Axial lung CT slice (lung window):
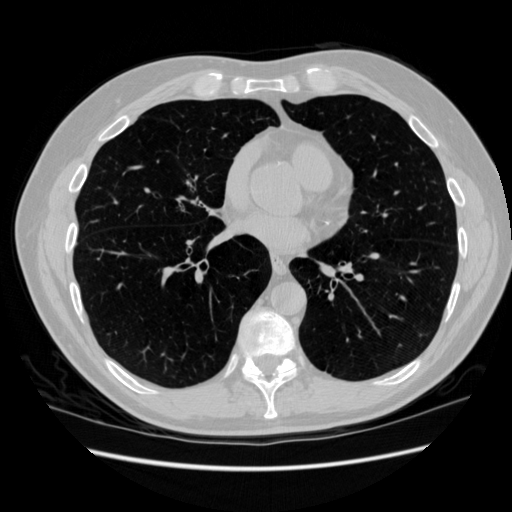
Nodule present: no